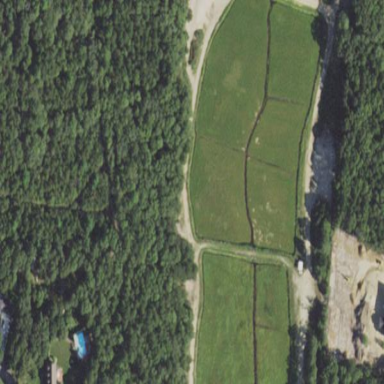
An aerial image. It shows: Farmland adjacent to bog wetland.